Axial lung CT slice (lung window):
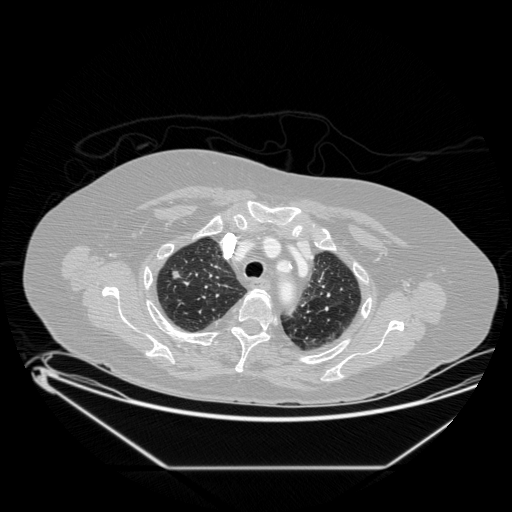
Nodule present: yes
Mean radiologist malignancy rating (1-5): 3